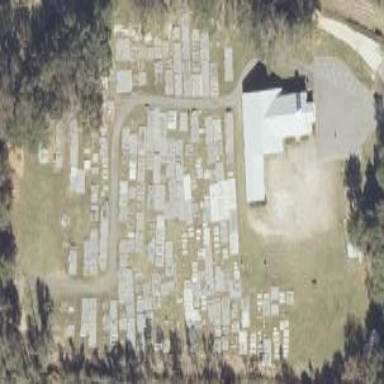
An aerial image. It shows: Cemetery.